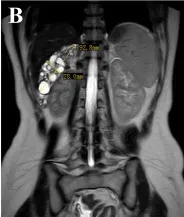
Images. (taken on 2023-07-19) indicate multiple masses in the pelvic, and ,abdominal, with the largest located in the hepatogastric space.
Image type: radiology (mri)